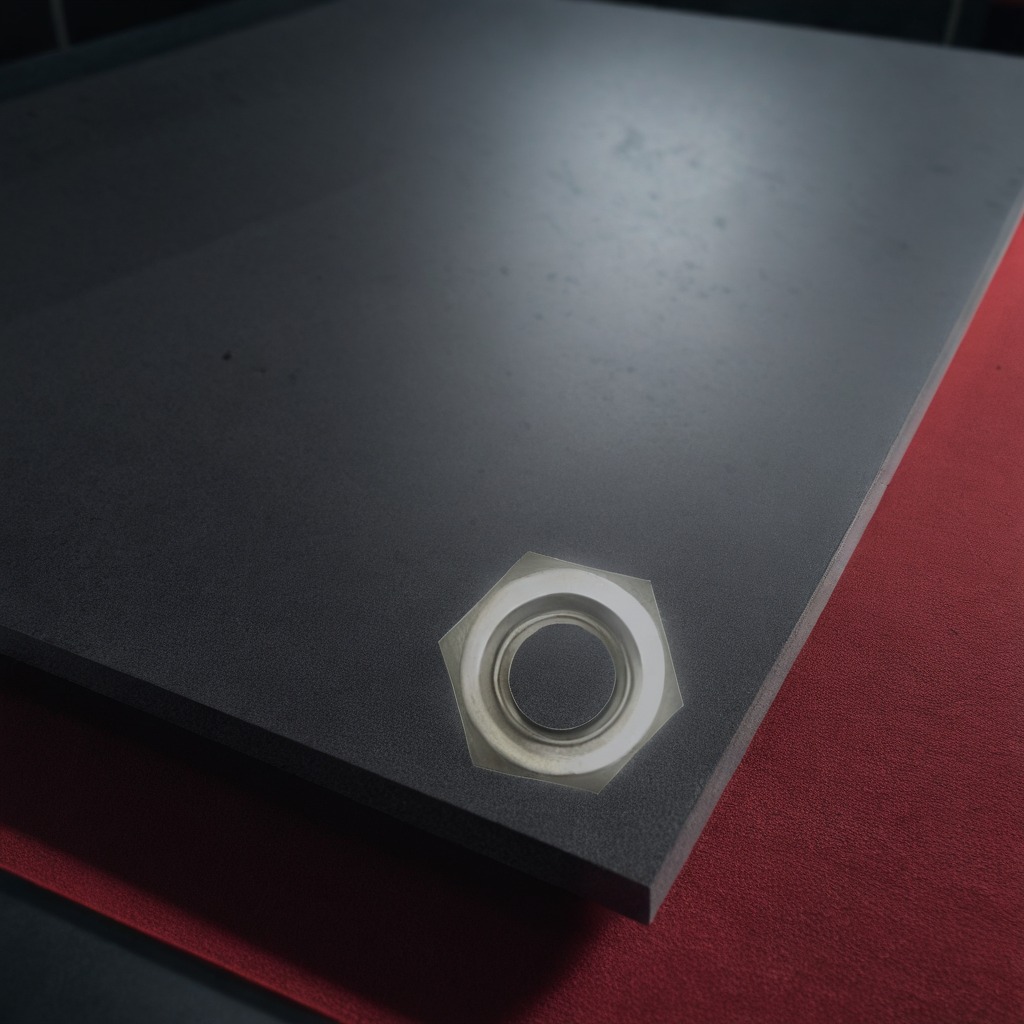
A metal nut lying on a clean granite tabletop covered with a red rubber mat inside a workshop at night dim ambient light soft shadows worn but beneath the mat